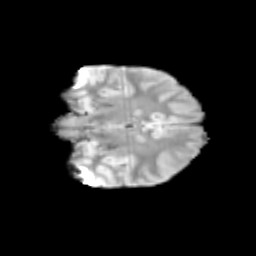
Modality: T2w
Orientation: coronal
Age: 10
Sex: female
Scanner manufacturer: siemens
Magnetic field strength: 3 T
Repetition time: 3.8 s
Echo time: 0.07 s